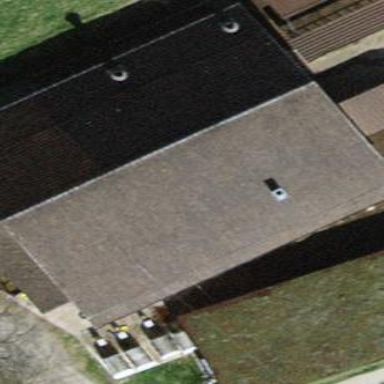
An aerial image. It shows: Building with tiled roof.